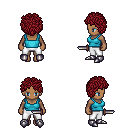
a pixel art fantasy rpg character, female body template, human, dark skin, teal pirate shirt, white pants, brunette curly afro hairstyle, metal boots, dagger, four views (front, back, left, right), 2x2 character sprite sheet, small pixel art, hard edges, no anti-aliasing